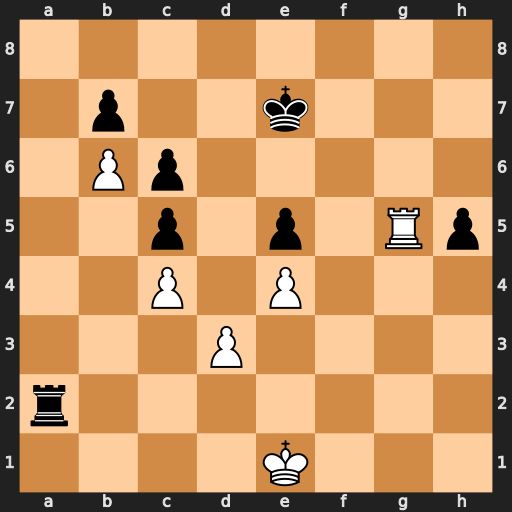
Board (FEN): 8/1p2k3/1Pp5/2p1p1Rp/2P1P3/3P4/r7/4K3
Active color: w
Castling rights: -
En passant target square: -
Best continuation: Rxh5 Rb2 Rh7+ Ke6 Rxb7